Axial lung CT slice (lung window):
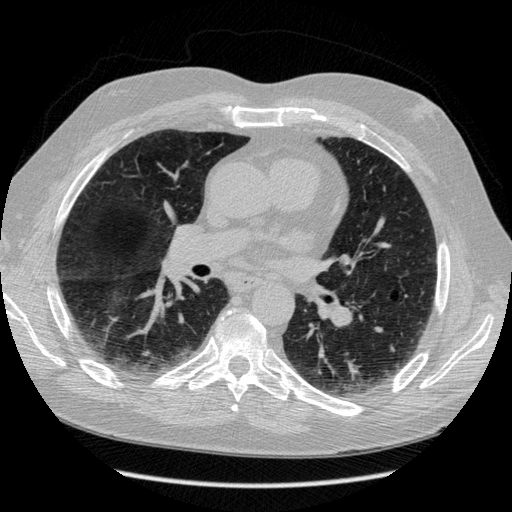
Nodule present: no